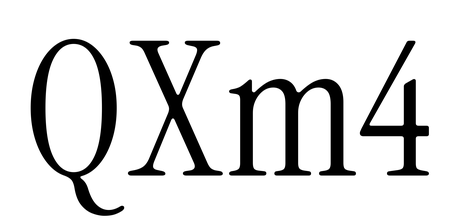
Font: InstrumentSerif-Regular